Question: I have a Swift project, learning a weather API and also trying to get a better handle on the AnimatedTransitions. I have a 'UITableView' using a custom 'UITableViewCell' with images and text. Tapping a cell in the tableView transitions to a new 'UIViewController' as a Show (push), with the whole thing embedded in a 'UINavigationController'.
When the transition is invoked, the image from the cell is supposed to move to the final location of the 'UIImageView' on the destination viewController. However, what it does is move past that point to the far side of the screen before the transition completes and the view changes, making the image appear to snap back to the center of the view.

I have read a lot of tutorials trying to fix this and have read a lot of StackOverflow but have failed to figure it out. Can someone point out to me what I have missed, please? I'm going crazy, here.
The segue that invokes the transition, in the original ViewController:
'''
func tableView(tableView: UITableView, didSelectRowAtIndexPath indexPath: NSIndexPath) {
self.performSegueWithIdentifier("SHOW_DETAIL", sender: self)
}
override func prepareForSegue(segue: UIStoryboardSegue, sender: AnyObject?) {
if segue.identifier == "SHOW_DETAIL" {
let detailVC = segue.destinationViewController as DetailViewController
let indexPathForForecast = self.tableView.indexPathForSelectedRow() as NSIndexPath!
let detailForecast = self.forecasts?[indexPathForForecast.row]
let cell = self.tableView.cellForRowAtIndexPath(indexPathForForecast) as WeatherCell
let image = cell.forecastImage.image
detailVC.forecastForDetail = detailForecast
detailVC.forecastDetailImage = image
}
}
func navigationController(navigationController: UINavigationController, animationControllerForOperation operation: UINavigationControllerOperation, fromViewController fromVC: UIViewController, toViewController toVC: UIViewController) -> UIViewControllerAnimatedTransitioning? {
if fromVC == self && toVC.isKindOfClass(DetailViewController) {
let transitionVC = AnimateToDetailVCController()
return transitionVC
} else {
return nil
}
}
'''
And here's the animateTransition code from the UIViewControllerAnimatedTransitioning object (: solution code edited into code block, thanks @jrturton!)
'''
func animateTransition(transitionContext: UIViewControllerContextTransitioning) {
let fromViewController = transitionContext.viewControllerForKey(UITransitionContextFromViewControllerKey) as ViewController
let toViewController = transitionContext.viewControllerForKey(UITransitionContextToViewControllerKey) as DetailViewController
let containerView = transitionContext.containerView()
let duration = self.transitionDuration(transitionContext)
let selectedRow = fromViewController.tableView.indexPathForSelectedRow()
let cell = fromViewController.tableView.cellForRowAtIndexPath(selectedRow!) as WeatherCell
let weatherSnapshot = cell.forecastImage.snapshotViewAfterScreenUpdates(false)
weatherSnapshot.frame = containerView.convertRect(cell.forecastImage.frame, fromView: fromViewController.tableView.cellForRowAtIndexPath(selectedRow!)?.superview)
cell.forecastImage.hidden = true
toViewController.view.frame = transitionContext.finalFrameForViewController(toViewController)
toViewController.view.alpha = 0
toViewController.detailImageView.hidden = true
containerView.addSubview(toViewController.view)
containerView.addSubview(weatherSnapshot)
var toFrame = toViewController.locationIs
UIView.animateWithDuration(duration, animations: { () -> Void in
// EDIT: This solved the issue, thanks JRTurton!
toViewController.view.setNeedsLayout() // Solution: This is where it was needed
toViewController.view.layoutIfNeeded() // Solution: This is where it was needed
toViewController.view.alpha = 1.0
var endRect = containerView.convertRect(toViewController.detailImageView.frame, fromView: toViewController.view)
weatherSnapshot.frame = endRect
}) { (finished) -> Void in
toViewController.detailImageView.hidden = false
cell.forecastImage.hidden = false
weatherSnapshot.removeFromSuperview()
transitionContext.completeTransition(true)
}
}
'''
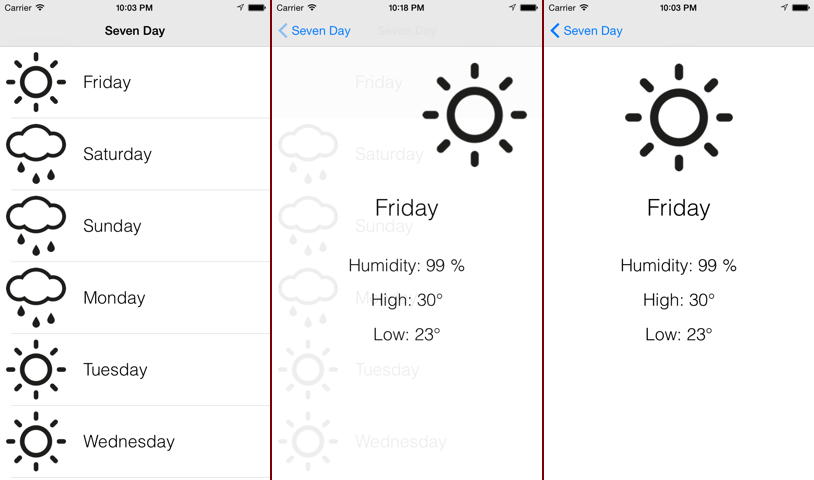
Answer: It's hard to say, but here's my you're using size classes, designing at the any/any size, and the image in your to view controller is still centered in respect of that when you get its frame to use for your animation, making it too far to the right. Once the transition is complete, a layout pass happens and it gets corrected.
To fix, after you set the frame of the to view controller, force a layout pass:
'''
toViewController.view.setNeedsLayout()
toViewController.view.layoutIfNeeded()
'''
Before making the above change, you can first confirm if this is the issue by checking the image view's frame before the animation.